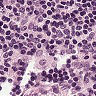
Metastatic tissue present: no